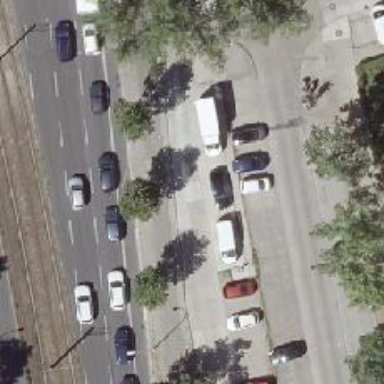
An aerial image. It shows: Concrete parking aisle on service road.